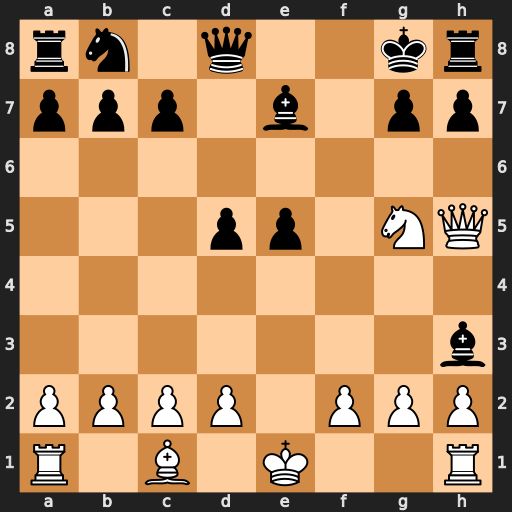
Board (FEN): rn1q2kr/ppp1b1pp/8/3pp1NQ/8/7b/PPPP1PPP/R1B1K2R
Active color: w
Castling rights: KQ
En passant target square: -
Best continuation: Qf7#